Interaction volume radius: 10 \u00c5
Interaction volume height: 10 \u00c5
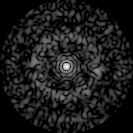
Disorder parameter: 0.8509